【题型】选择题　【知识点】立体几何　【难度】medium
如图，正方体 \(ABCD-A_1B_1C_1D_1\) 的棱长为 1，\(P\) 为 \(BC\) 的中点，\(Q\) 为线段 \(CC_1\) 上的动点，过点 \(A\)、\(P\)、\(Q\) 的平面截该正方体所得的截面记为 \(S\)，给出下列四个结论：

\noindent
$\textcircled{1}$ 当 \(0 < CQ < \frac{1}{2}\) 时，\(S\) 为四边形；

\noindent
$\textcircled{2}$ 当 \(CQ = \frac{1}{2}\) 时，\(S\) 为等腰梯形；

\noindent
$\textcircled{3}$ 当 \(CQ = 1\) 时，\(S\) 的面积为 \(\frac{\sqrt{6}}{2}\)；

\noindent
$\textcircled{4}$ 当 \(CQ = \frac{3}{4}\) 时，\(S\) 与 \(C_1D_1\) 的交点 \(R\) 满足 \(C_1R = \frac{1}{3}\)。以上结论正确的个数是（）

\vspace{1em}
\noindent
A. 1 \quad B. 2 \quad C. 3 \quad D. 4
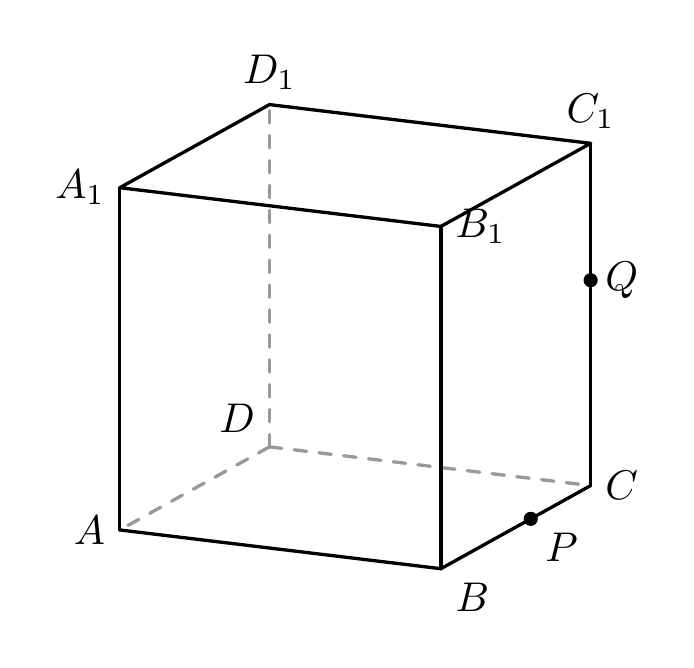
【解答】
\noindent
【答案】D

\vspace{0.5em}
\noindent
【详解】
$\textcircled{1}$ 当 \(0 < CQ < \frac{1}{2}\) 时，如图（1），\(S\) 是四边形，故$\textcircled{1}$正确；

\vspace{0.5em}
\noindent
$\textcircled{2}$ 当 \(CQ = \frac{1}{2}\) 时，如图（2），\(S\) 是等腰梯形，故$\textcircled{2}$正确；

\vspace{0.5em}
\noindent
$\textcircled{3}$ 当 \(CQ = 1\) 时，如图（3），此时截面为菱形，两条对角线的长分别为 \(\sqrt{2},\sqrt{3}\)，所以
\[
S = \frac{1}{2} \times \sqrt{2} \times \sqrt{3} = \frac{\sqrt{6}}{2},
\]
故$\textcircled{3}$正确。

\vspace{0.5em}
\noindent
$\textcircled{4}$ 当 \(CQ = \frac{3}{4}\) 时，如下图，延长 \(DD_1\) 至 \(N\)，使 \(D_1N = \frac{1}{2}\)，连接 \(AN\) 交 \(A_1D_1\) 于 \(S\)，连接 \(QN\) 交 \(C_1D_1\) 于 \(R\)，连接 \(SR\)，则 \(AN \parallel PQ\)。由 \(\triangle NRD_1 \sim \triangle QRC_1\)，可得 \(C_1R : D_1R = C_1Q : D_1N = 1:2\)，所以 \(C_1R = \frac{1}{3}, RD_1 = \frac{2}{3}\)，故$\textcircled{4}$正确；

\vspace{0.5em}
\noindent
故选：D
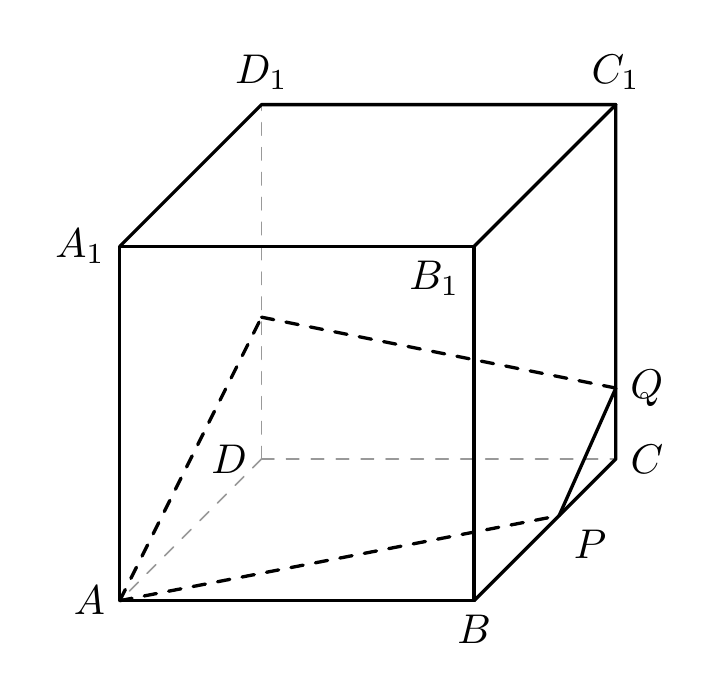
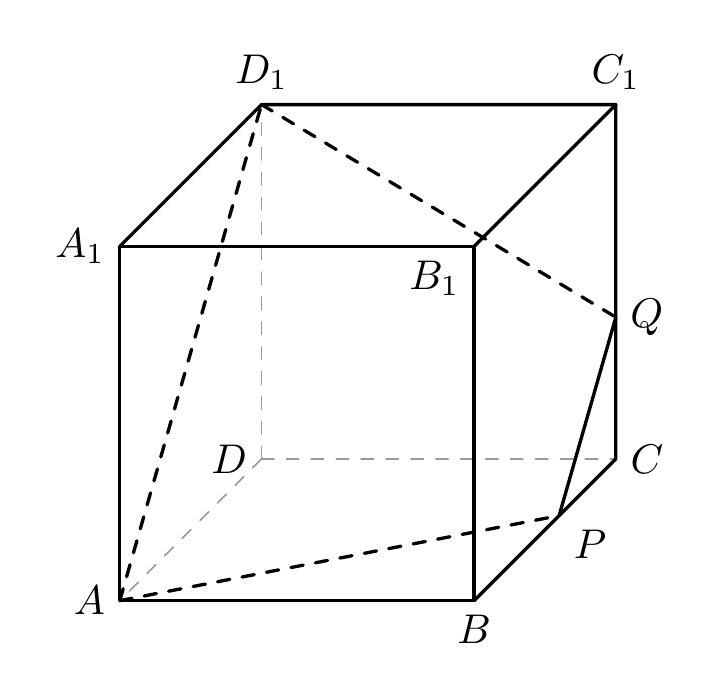
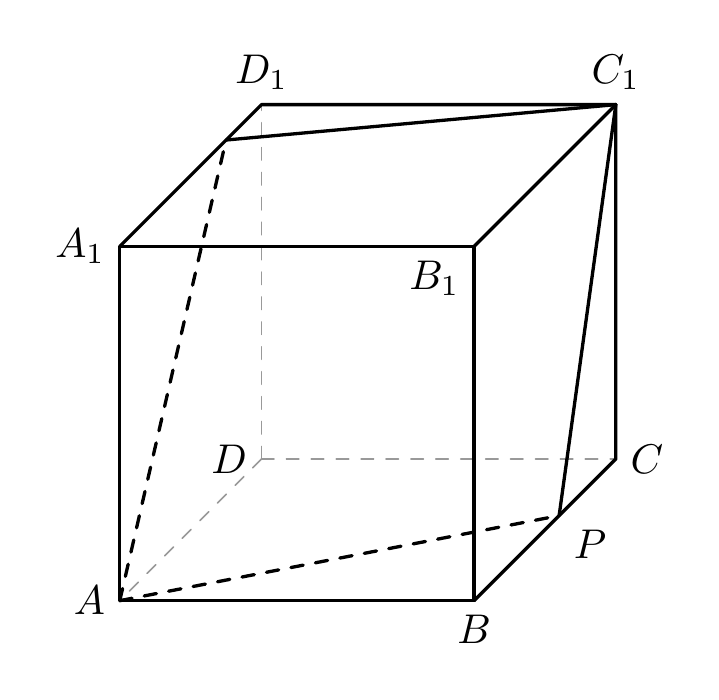
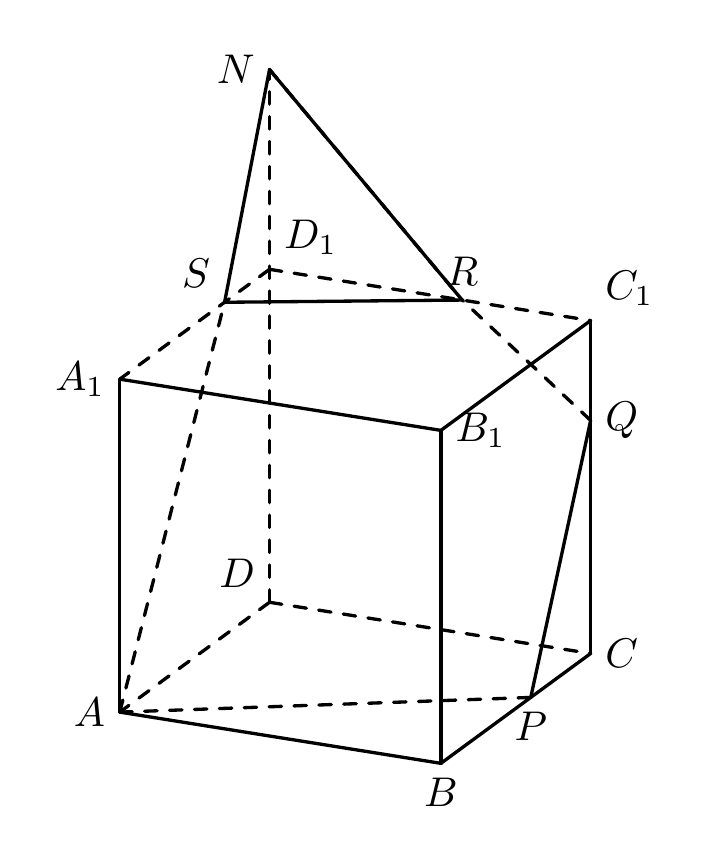